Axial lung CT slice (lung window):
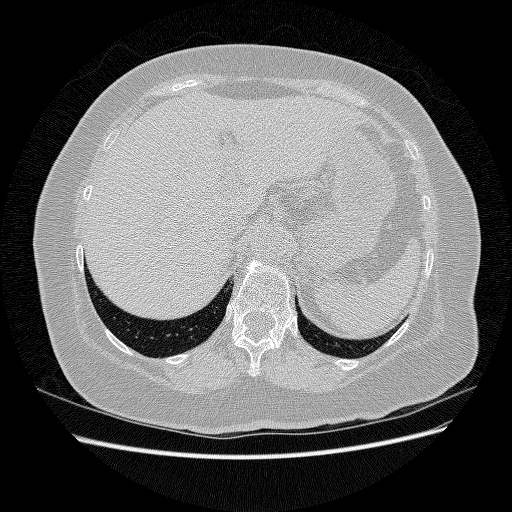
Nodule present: no